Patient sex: F
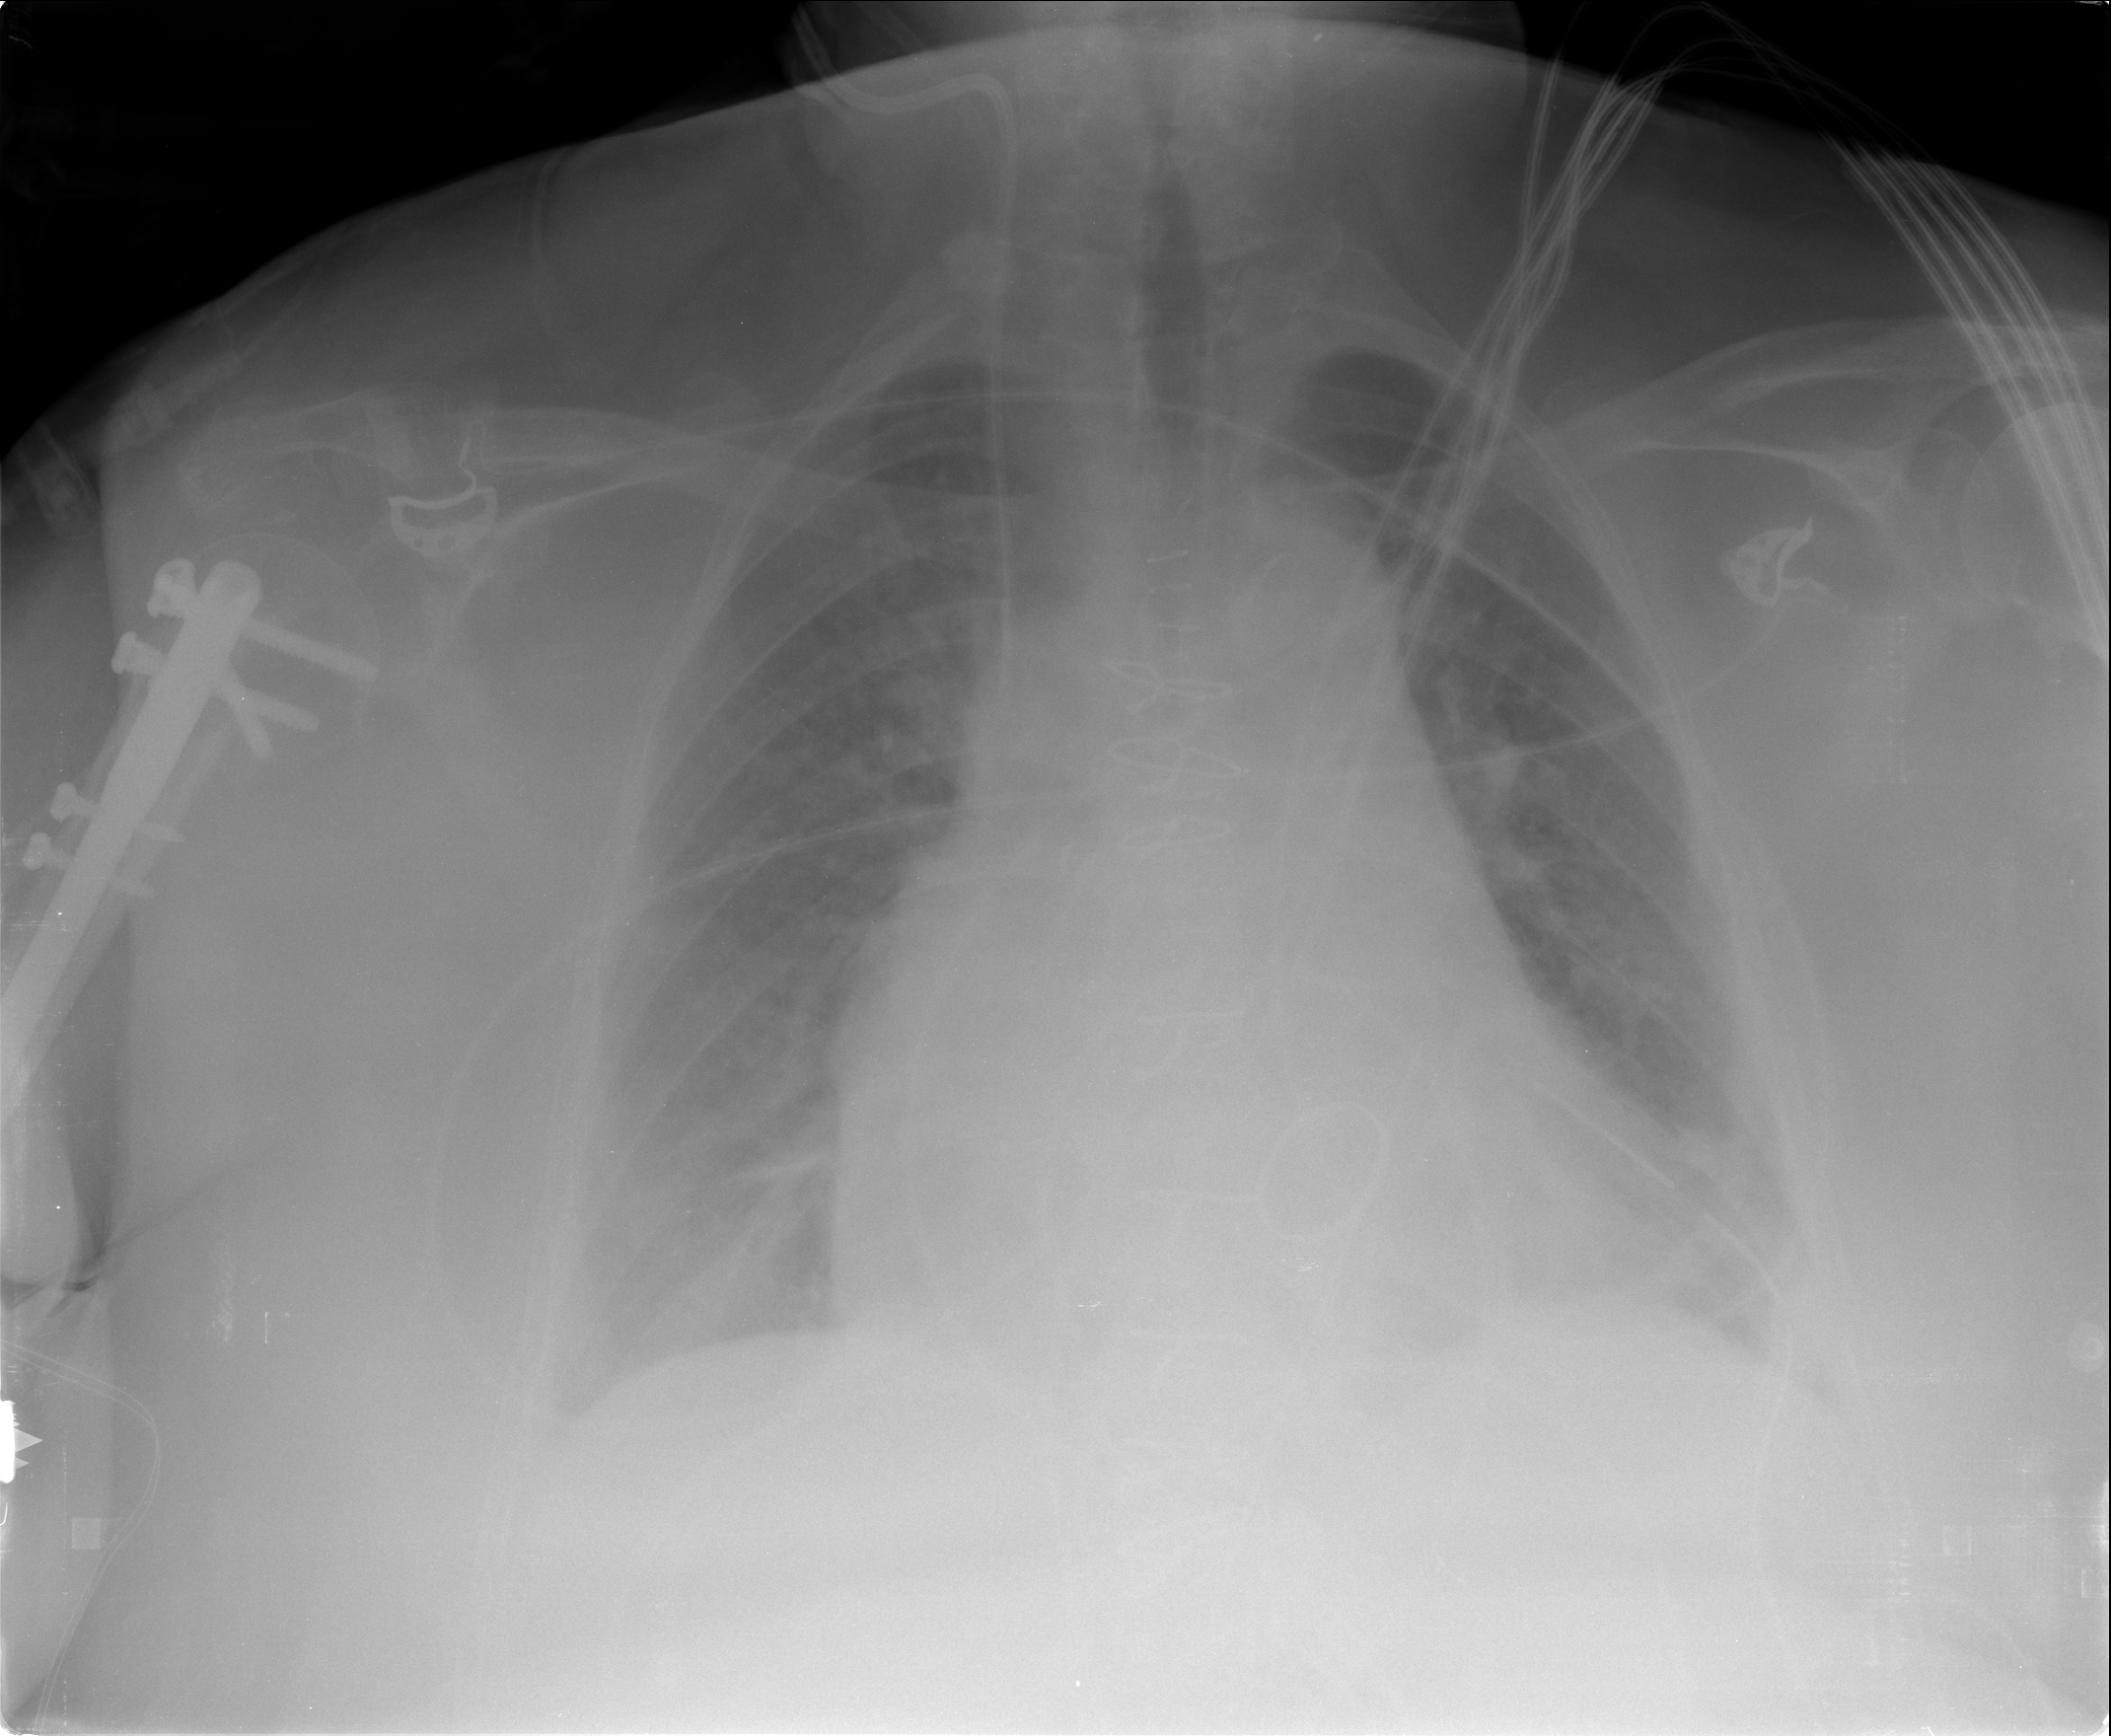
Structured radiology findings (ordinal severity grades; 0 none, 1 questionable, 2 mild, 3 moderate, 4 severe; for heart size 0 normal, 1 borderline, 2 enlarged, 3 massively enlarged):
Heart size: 2
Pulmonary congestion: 2
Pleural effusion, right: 0
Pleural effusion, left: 1
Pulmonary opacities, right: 0
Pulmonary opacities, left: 0
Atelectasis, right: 2
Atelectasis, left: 2